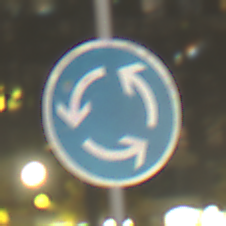
Verkehrszeichen: Kreisverkehr
Umgebung: Outdoor, Urban
Tageszeit: Night
Wetter: Clear
Licht: Artificial
Jahreszeit: NotSpecified
Kontrast: HighContrast